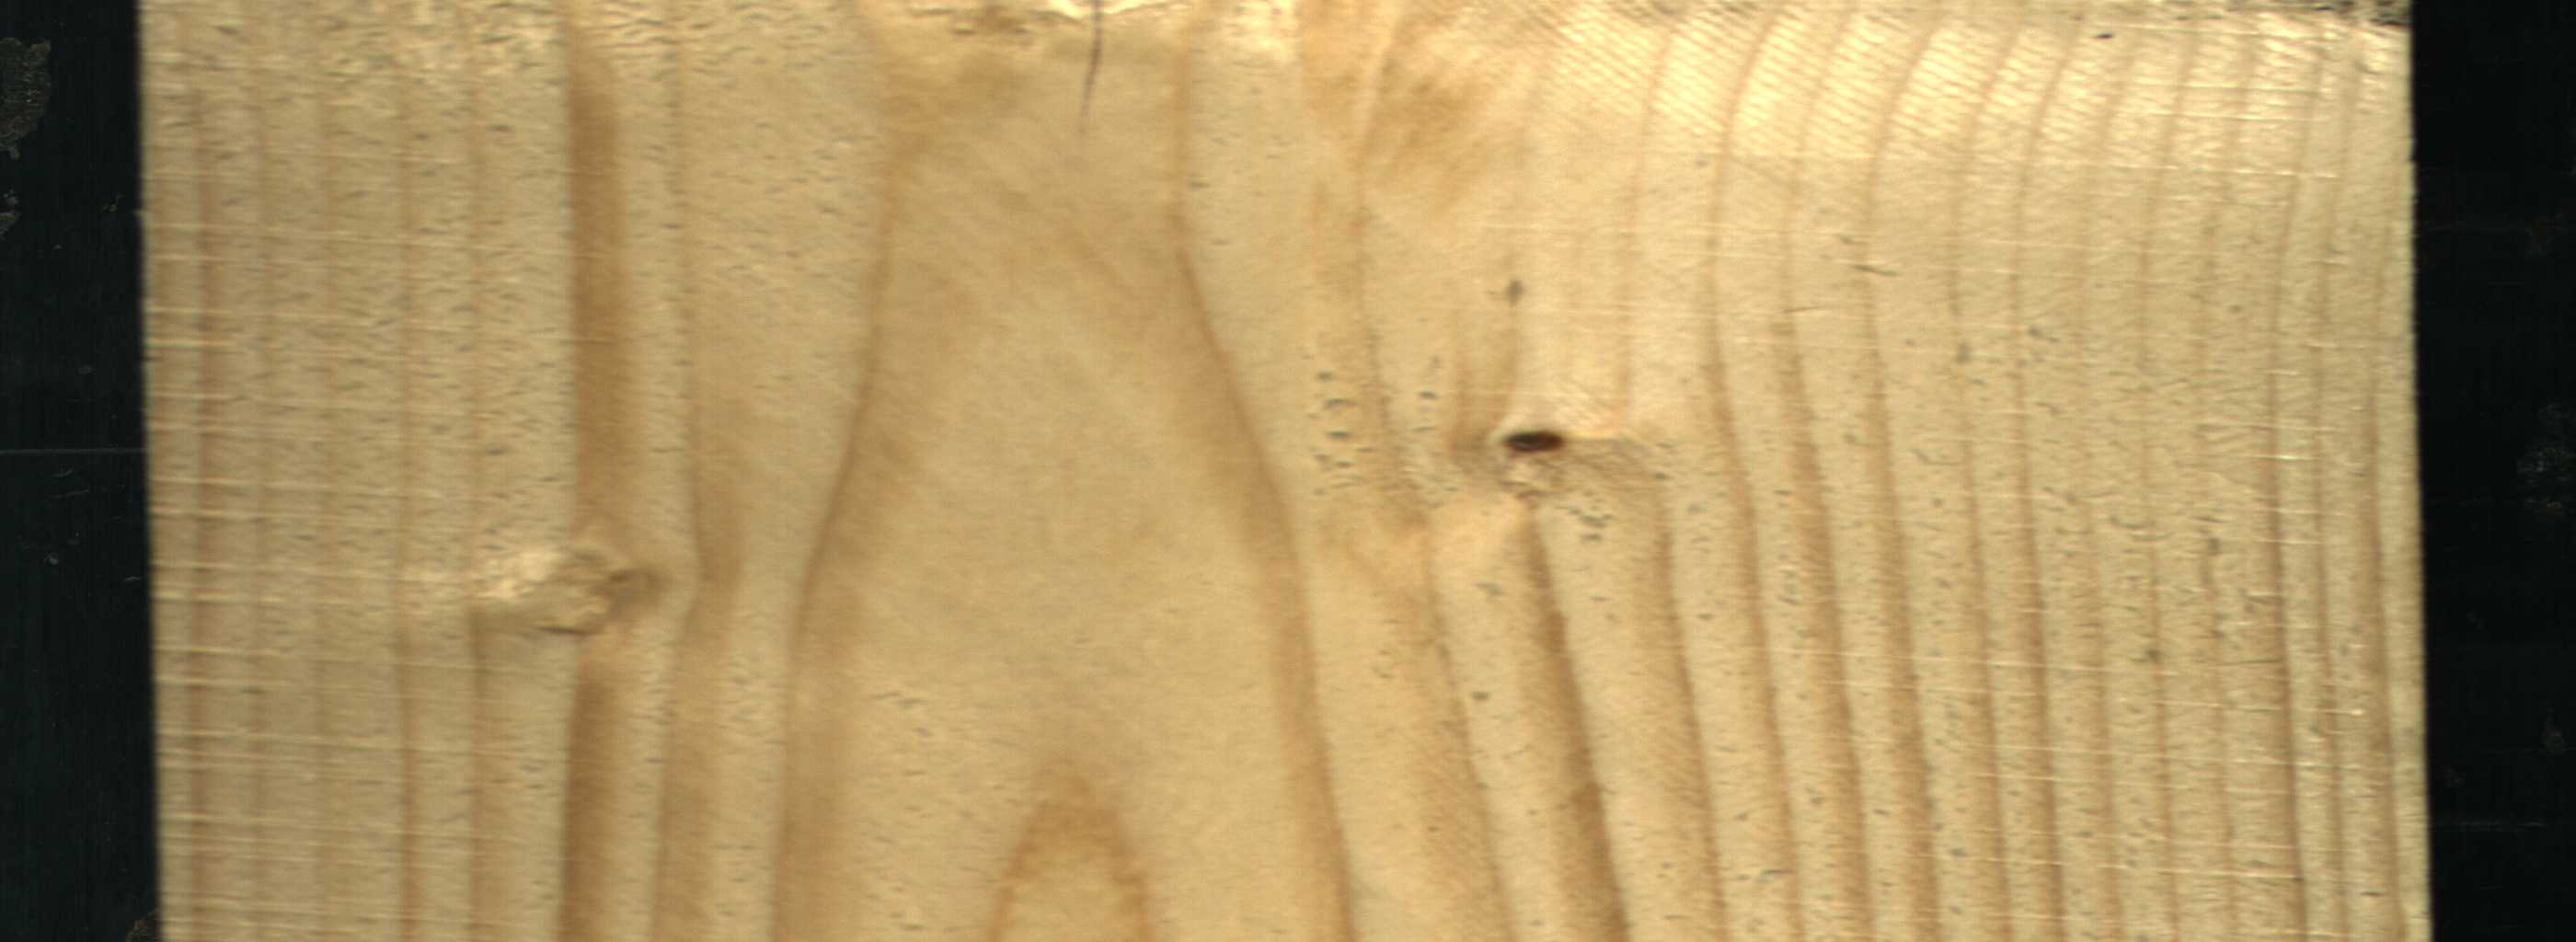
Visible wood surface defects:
Dead_Knot